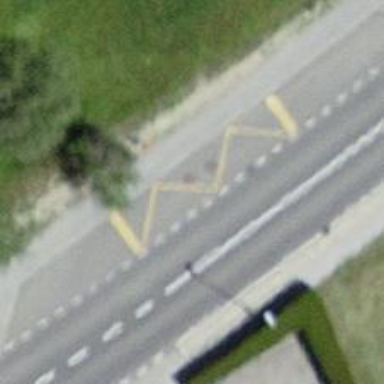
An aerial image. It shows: Bus stop with platform for public transport.